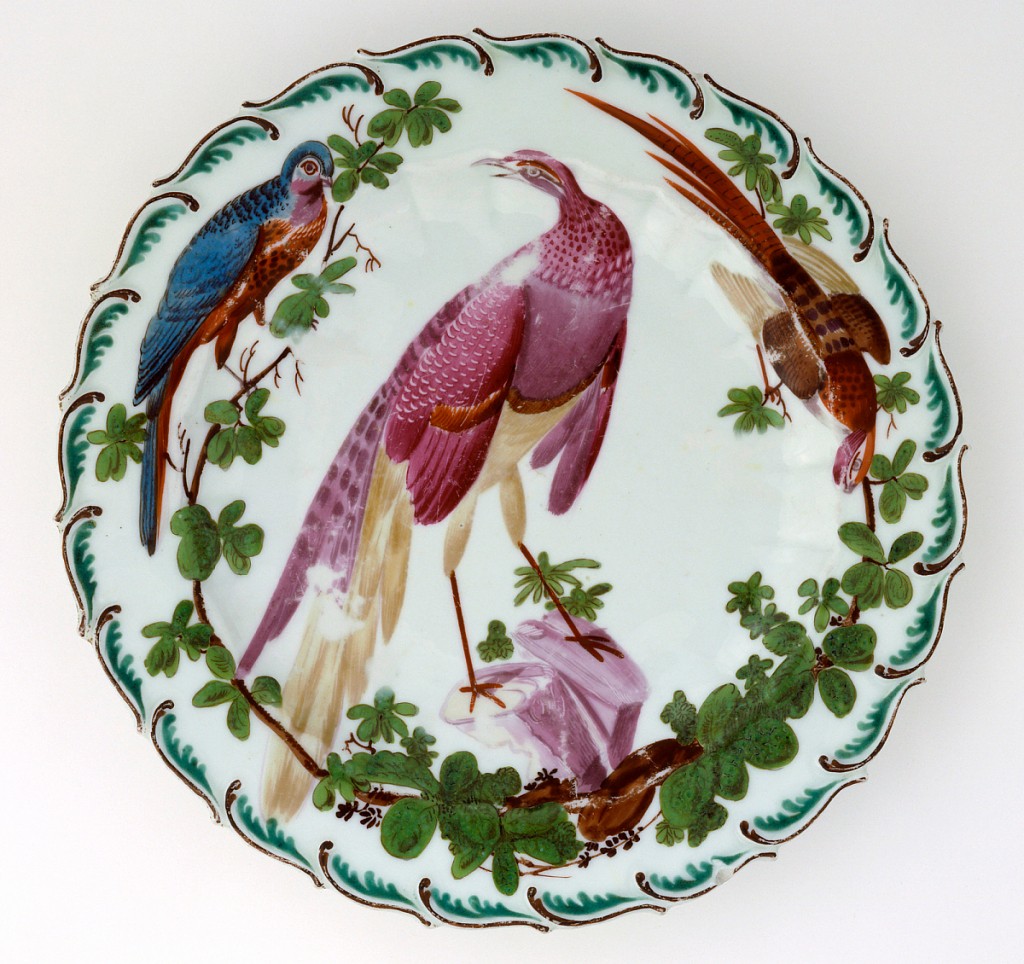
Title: Plate with "Disheveled Birds" (One of Thirteen)
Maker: Chelsea Porcelain Manufactory, English, 1745 – 1784
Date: ca. 1758–1769
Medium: soft paste porcelain, vitreous enamel
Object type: plate
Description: A porcelain and enameled plate with three birds perched on green branches.